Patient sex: M
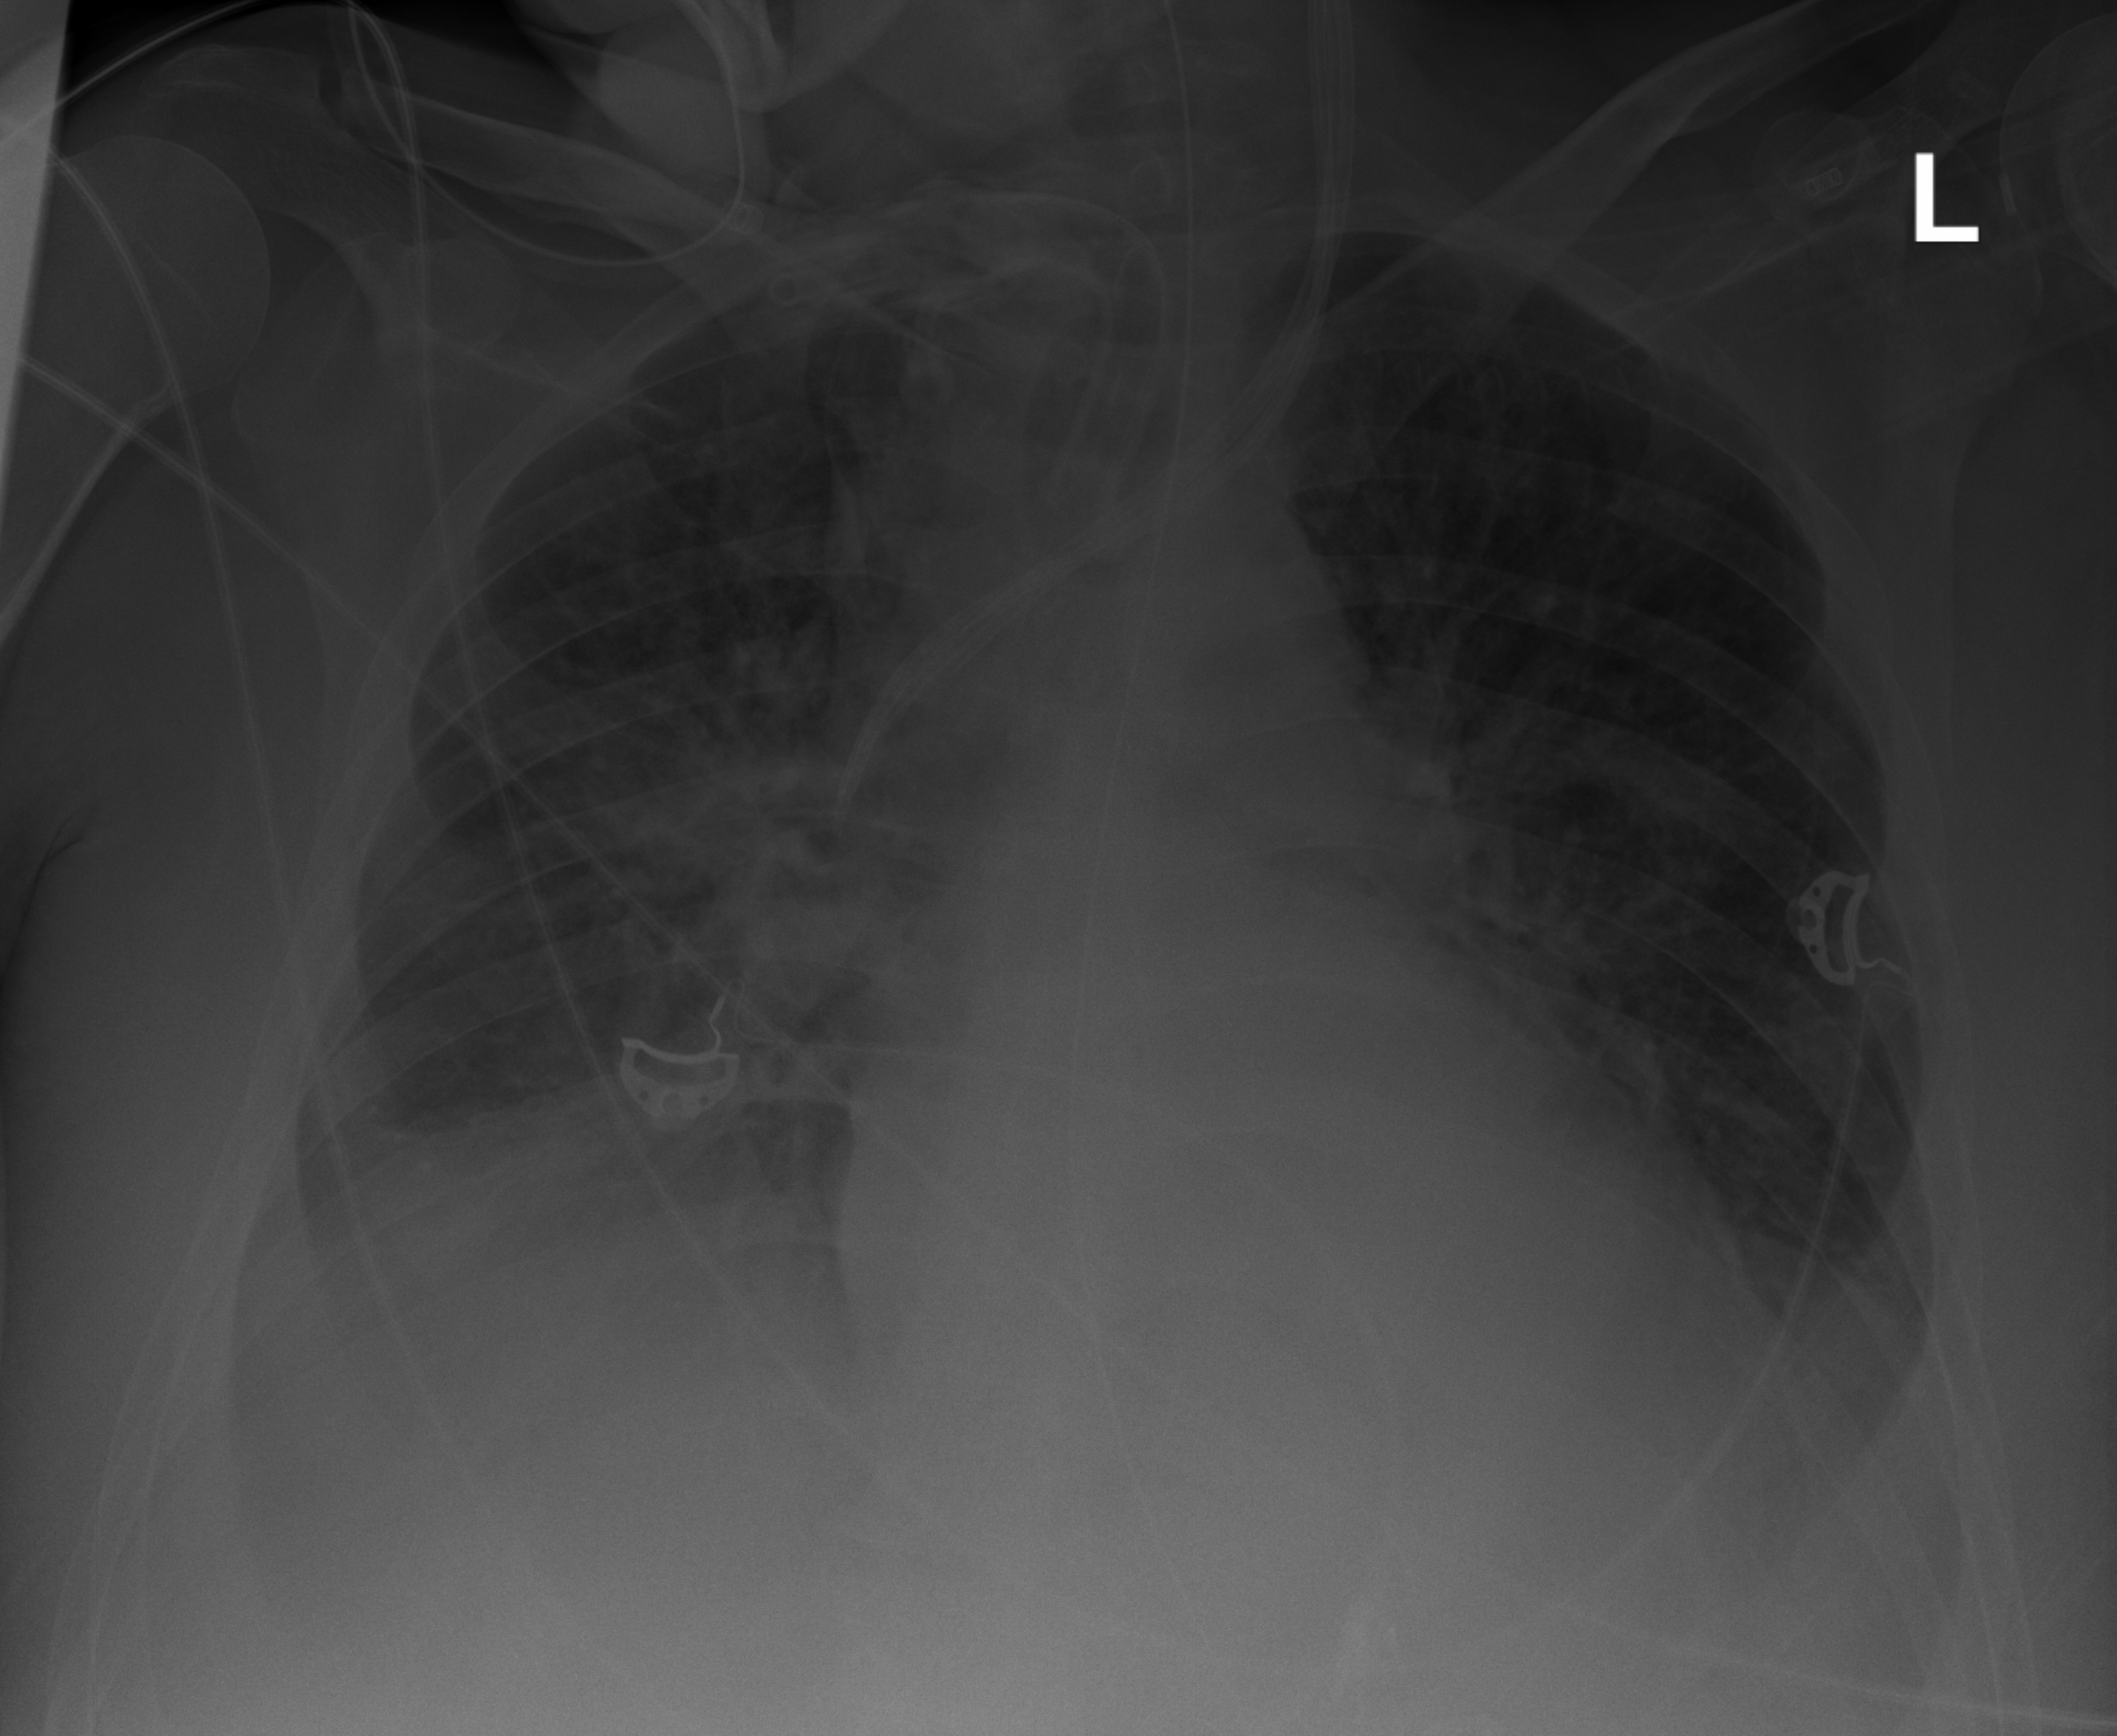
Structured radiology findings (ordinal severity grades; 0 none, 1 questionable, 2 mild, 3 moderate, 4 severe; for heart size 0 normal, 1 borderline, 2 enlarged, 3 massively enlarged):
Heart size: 1
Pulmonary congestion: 0
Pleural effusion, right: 2
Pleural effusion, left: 0
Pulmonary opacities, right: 2
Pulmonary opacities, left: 0
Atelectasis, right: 2
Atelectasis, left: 2